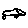
Label: car